Aerial crown-view tile of a tropical tree (Barro Colorado Island, Panama), acquired 20250317:
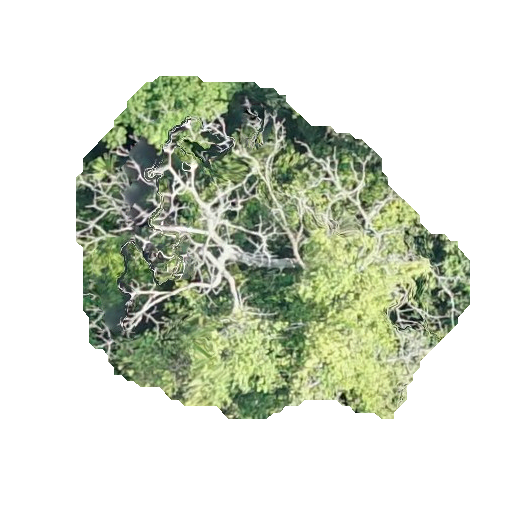
Species: Ceiba pentandra
GBIF accepted scientific name: Ceiba pentandra
Crown area: 146.646 m²